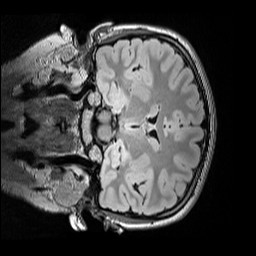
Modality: FLAIR
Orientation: coronal
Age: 12
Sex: female
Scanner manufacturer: siemens
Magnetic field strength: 3 T
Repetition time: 5 s
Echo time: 0.388 s